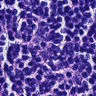
Metastatic tissue present: no